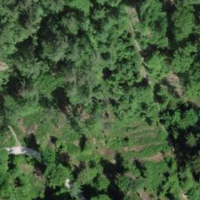
EUNIS habitat code: 44
Species observed at this site:
Impatiens parviflora